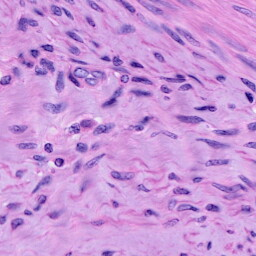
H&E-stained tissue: Cervix